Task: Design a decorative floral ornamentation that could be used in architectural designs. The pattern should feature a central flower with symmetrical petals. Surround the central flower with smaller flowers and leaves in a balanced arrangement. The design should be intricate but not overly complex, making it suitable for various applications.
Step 1204:
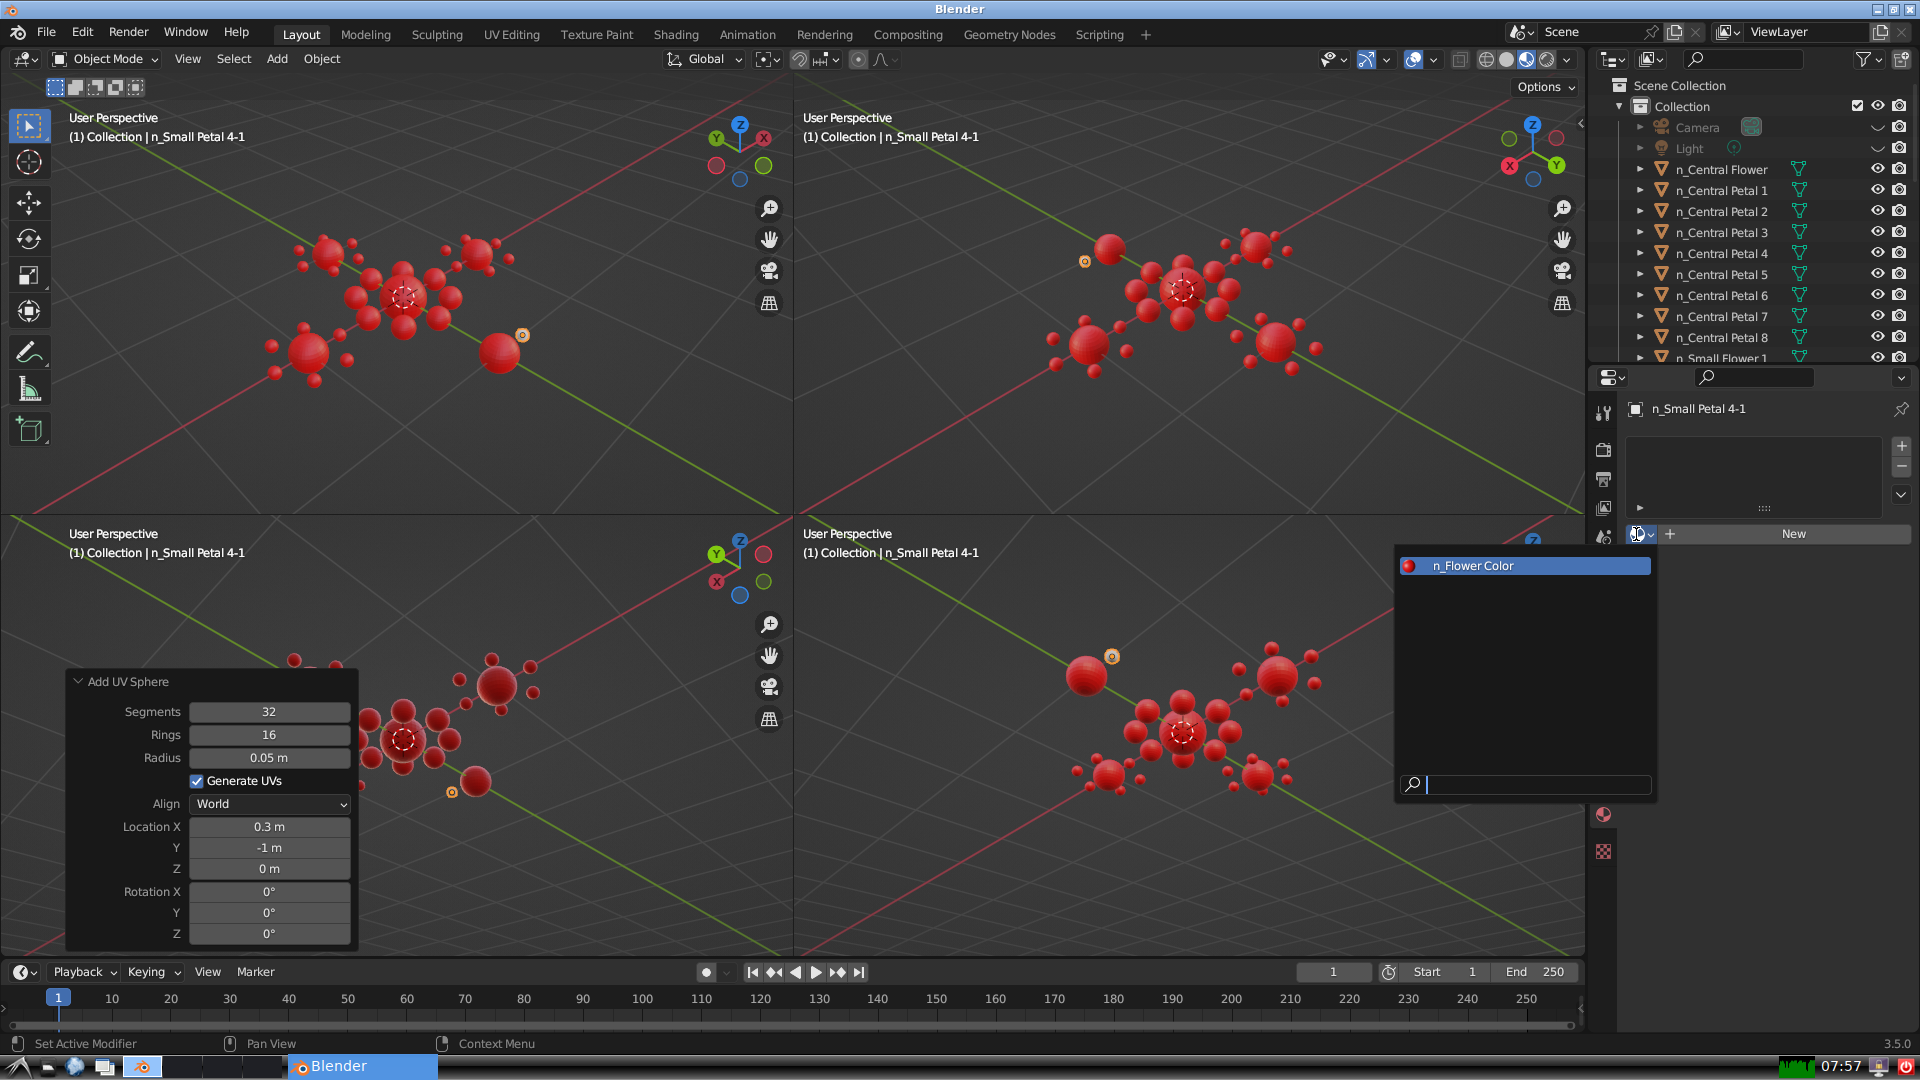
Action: input_text: n_Flower Color